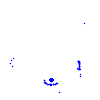
Particle: electron